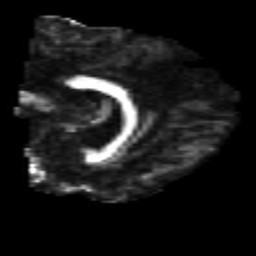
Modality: FA
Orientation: sagittal
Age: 27
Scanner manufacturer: philips
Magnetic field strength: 3 T
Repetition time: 8.6 s
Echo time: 0.127 s